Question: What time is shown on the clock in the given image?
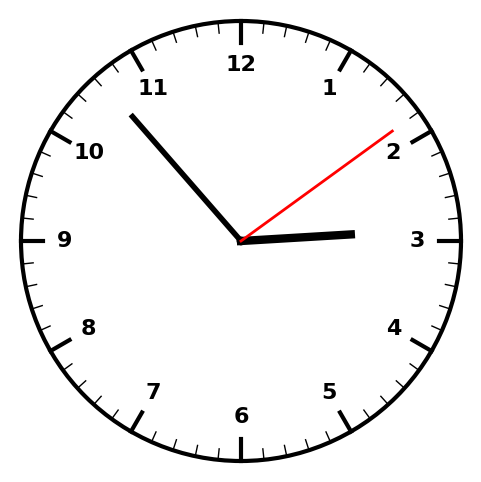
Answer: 02:53:09